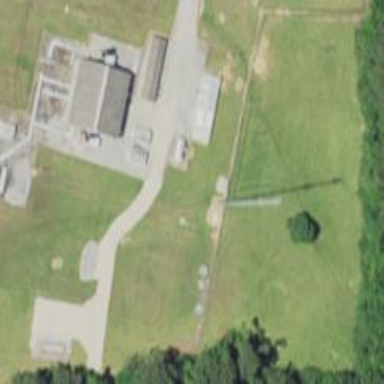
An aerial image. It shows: Communication mast tower.